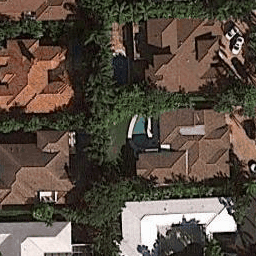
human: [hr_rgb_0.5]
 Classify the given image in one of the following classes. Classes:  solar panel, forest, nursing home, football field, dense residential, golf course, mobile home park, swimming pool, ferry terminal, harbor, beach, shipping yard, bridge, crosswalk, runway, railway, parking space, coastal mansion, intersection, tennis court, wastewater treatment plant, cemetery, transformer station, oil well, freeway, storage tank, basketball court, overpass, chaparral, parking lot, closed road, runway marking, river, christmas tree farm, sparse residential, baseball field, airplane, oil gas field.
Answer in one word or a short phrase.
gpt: coastal mansion